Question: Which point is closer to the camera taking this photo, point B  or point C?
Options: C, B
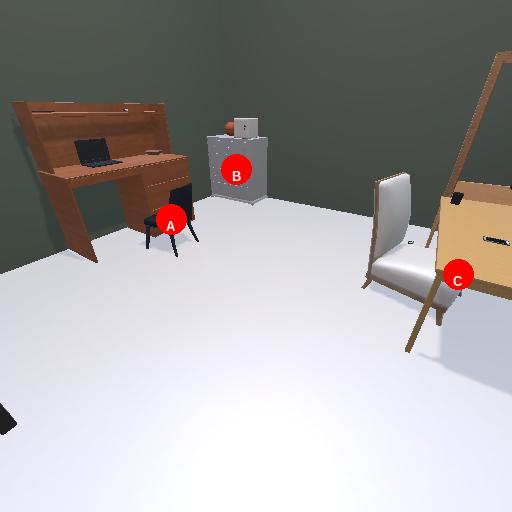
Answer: C